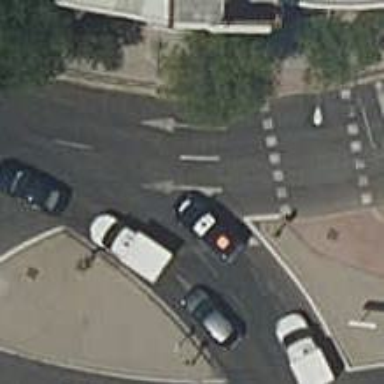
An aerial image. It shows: Road with traffic signals.